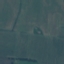
Land use / land cover class: Pasture